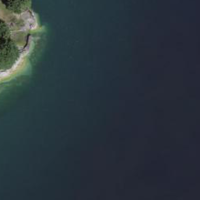
EUNIS habitat code: 14
Species observed at this site:
Lota lota